Question: Hi I have a site that I am making for a client and he needs it to work properly on ie7.Most of the site works fine except 2 things.
The first thing I noticed that when I float an ul the list-style disapears and I need them to be floated but also display the list-styles.A work around would be to add images but that could prove problematic because I have 5 ul's and the first one uses decimal list-style , the second upper-latin letters and the other 3 square's and circles.To add an each for each would mean adding an id for each one.
Is there another way?
The second problem can be seen in the image below:

This is the html I am using:
'''
<label>RADIO BUTTONS</label>
<input type="radio" value="Male"/>Male<br/>
<input type="radio" value="Female"/>Female
<label>CHECKBOXES:</label>
<input type="checkbox" value="CHECK1"/>CHECK1<br/>
<input type="checkbox" value="CHECK2"/>CHECK2<br/>
'''
The only css I am using here is display:block to make the labels stay on there own line so this should not affect the text on the right of the input's.
How can I make the text on the right of the input's stay on the same line?
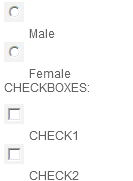
Answer: For problem 1 just put the lists in their own containers and float the containers instead of the lists.
For problem two use actual labels for the text labels. For IE7 you'll probably want to float the checkboxes and clear them, but not the labels. I think if you float both the labels and the checkboxes IE7 will screw it up, but you can try it if it doesn't work with just the checkboxes floated